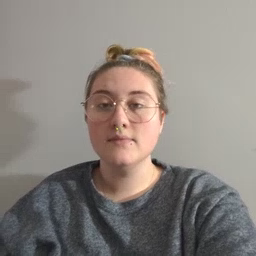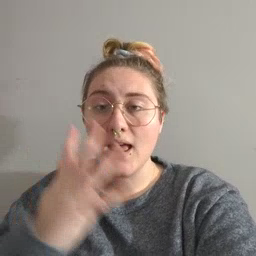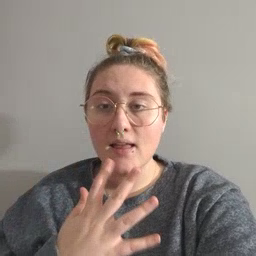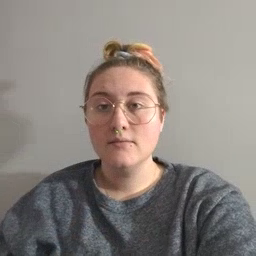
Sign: sad